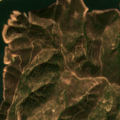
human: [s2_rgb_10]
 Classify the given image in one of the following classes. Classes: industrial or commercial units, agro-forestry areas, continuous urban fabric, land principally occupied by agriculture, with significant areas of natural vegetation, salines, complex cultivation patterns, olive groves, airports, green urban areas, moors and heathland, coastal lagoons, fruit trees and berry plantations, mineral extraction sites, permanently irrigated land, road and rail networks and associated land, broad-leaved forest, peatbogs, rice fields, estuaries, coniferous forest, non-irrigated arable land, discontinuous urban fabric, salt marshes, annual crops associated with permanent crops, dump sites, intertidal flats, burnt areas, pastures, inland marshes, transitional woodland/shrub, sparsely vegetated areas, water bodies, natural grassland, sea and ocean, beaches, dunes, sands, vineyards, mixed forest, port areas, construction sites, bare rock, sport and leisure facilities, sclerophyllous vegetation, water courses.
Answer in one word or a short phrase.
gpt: sclerophyllous vegetation, transitional woodland/shrub, water bodies